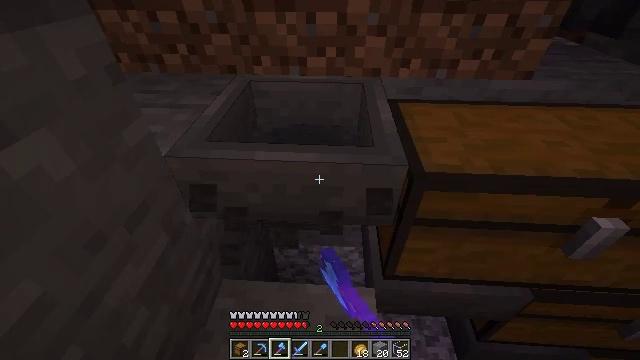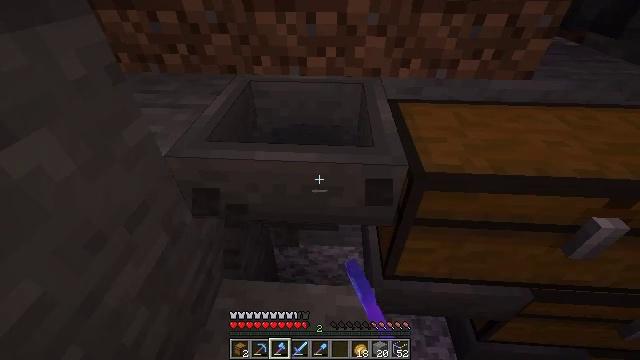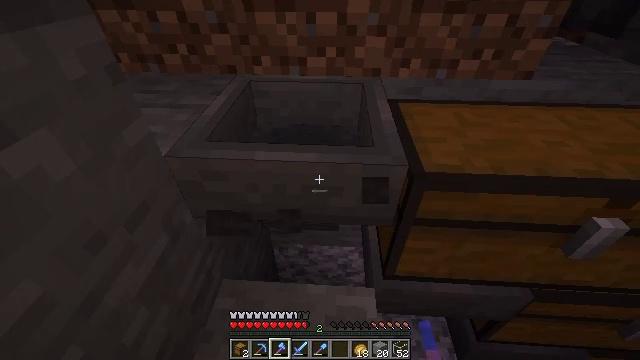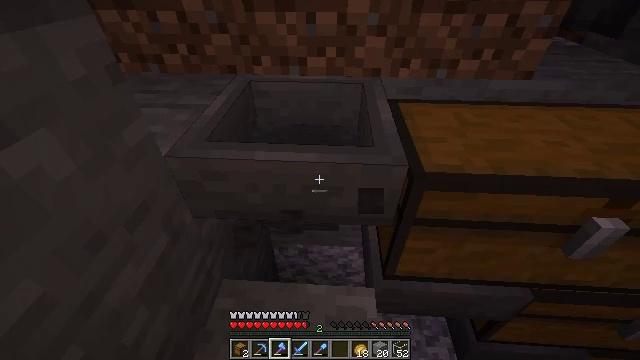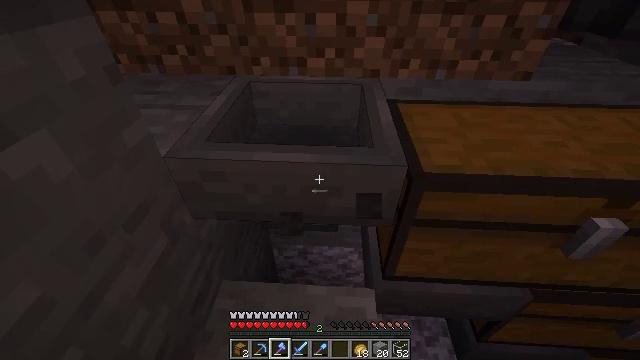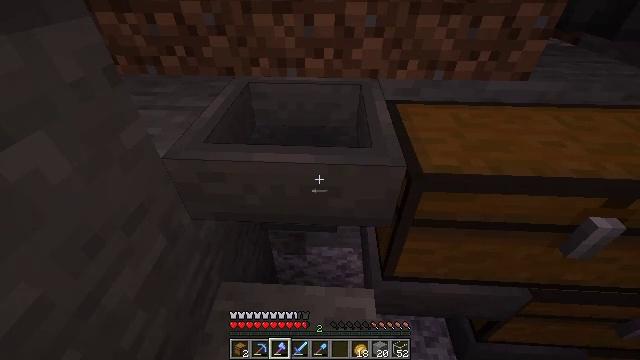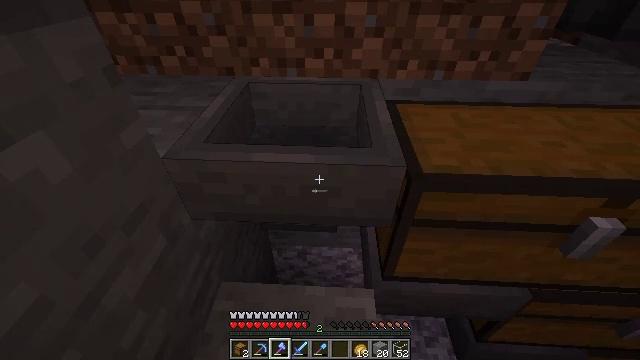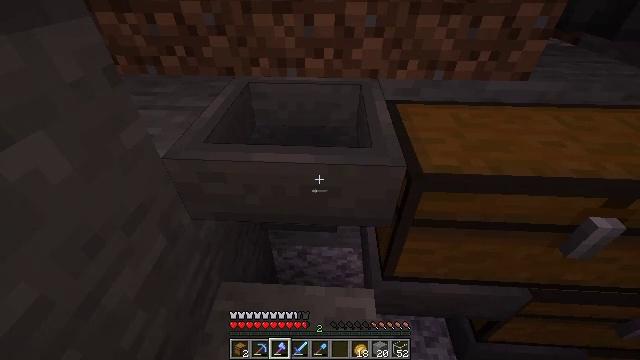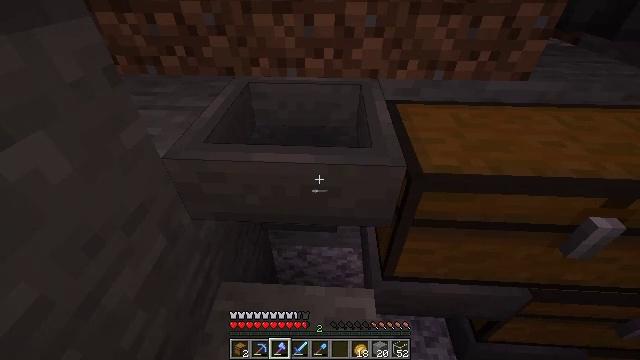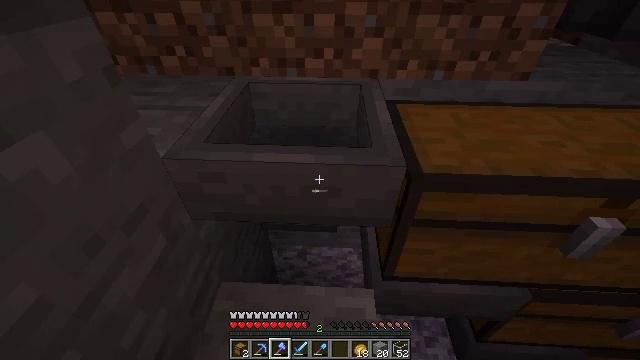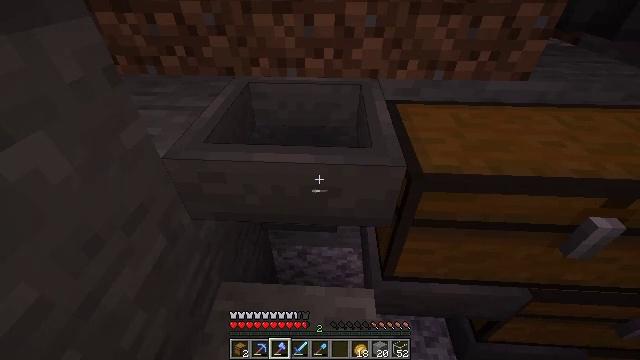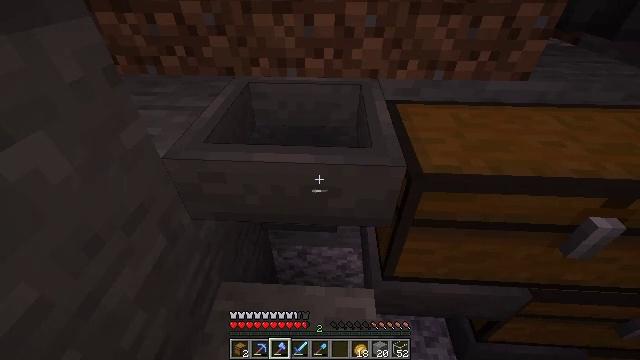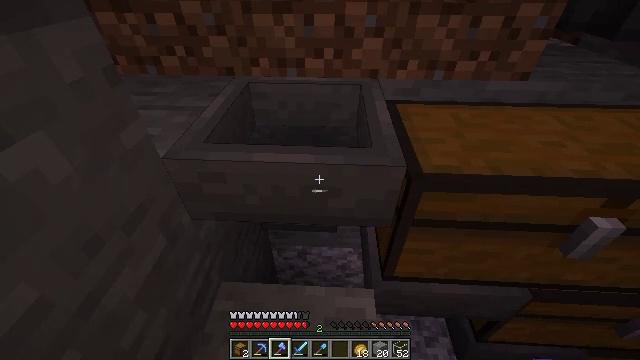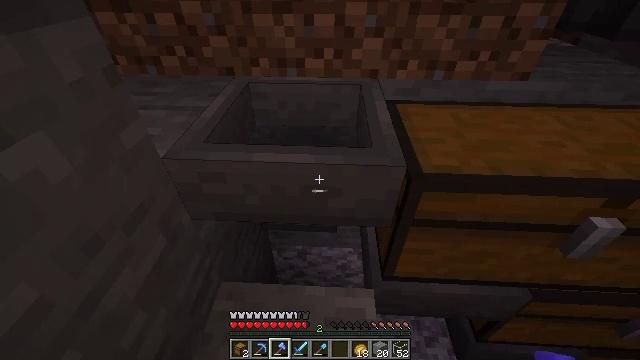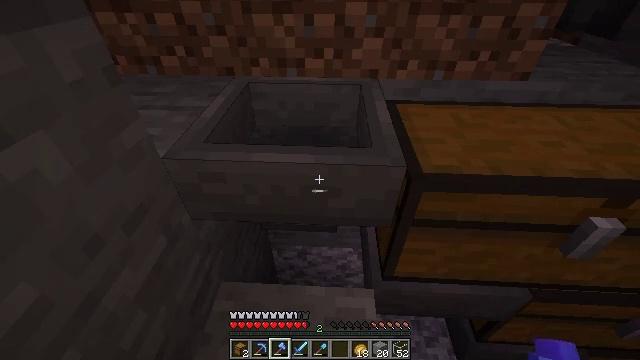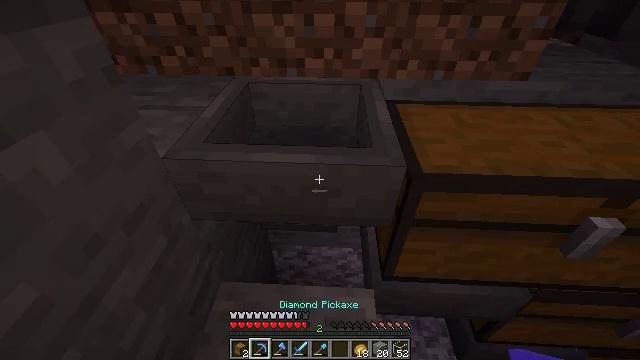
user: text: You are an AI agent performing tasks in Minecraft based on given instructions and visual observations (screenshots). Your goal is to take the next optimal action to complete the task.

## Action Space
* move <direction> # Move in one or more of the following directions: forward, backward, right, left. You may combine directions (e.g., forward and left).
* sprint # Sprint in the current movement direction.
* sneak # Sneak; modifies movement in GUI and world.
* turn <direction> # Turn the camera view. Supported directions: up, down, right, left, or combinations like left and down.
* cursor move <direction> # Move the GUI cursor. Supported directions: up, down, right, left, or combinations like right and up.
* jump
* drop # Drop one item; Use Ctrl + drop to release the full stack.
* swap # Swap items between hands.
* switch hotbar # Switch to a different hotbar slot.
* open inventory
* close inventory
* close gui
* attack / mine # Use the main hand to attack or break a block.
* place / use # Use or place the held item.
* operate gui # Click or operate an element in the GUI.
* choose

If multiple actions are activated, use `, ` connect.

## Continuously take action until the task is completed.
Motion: motion action
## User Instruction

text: Collect the hopper by mining it.
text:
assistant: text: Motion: no_op
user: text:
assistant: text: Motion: no_op
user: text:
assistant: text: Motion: no_op
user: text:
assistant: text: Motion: no_op
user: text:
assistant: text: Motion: no_op
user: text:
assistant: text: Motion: no_op
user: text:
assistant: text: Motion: no_op
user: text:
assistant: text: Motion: no_op
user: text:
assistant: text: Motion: no_op
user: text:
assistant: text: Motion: no_op
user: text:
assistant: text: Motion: no_op
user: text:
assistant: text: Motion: no_op
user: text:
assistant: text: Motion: no_op
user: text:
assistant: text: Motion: no_op
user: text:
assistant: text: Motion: no_op
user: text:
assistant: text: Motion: no_op
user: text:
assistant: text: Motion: no_op
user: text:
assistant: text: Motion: no_op
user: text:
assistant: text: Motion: no_op
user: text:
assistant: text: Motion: no_op
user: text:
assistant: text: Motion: no_op
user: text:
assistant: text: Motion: no_op
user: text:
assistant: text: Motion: no_op
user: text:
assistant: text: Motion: no_op
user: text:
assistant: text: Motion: no_op
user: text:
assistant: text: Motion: no_op
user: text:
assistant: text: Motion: no_op
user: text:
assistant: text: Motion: no_op
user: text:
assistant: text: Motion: no_op
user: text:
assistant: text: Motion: no_op